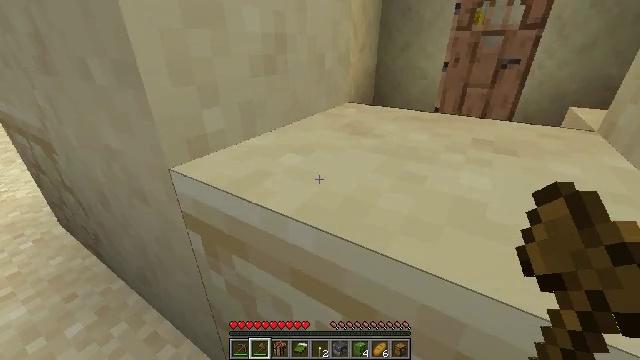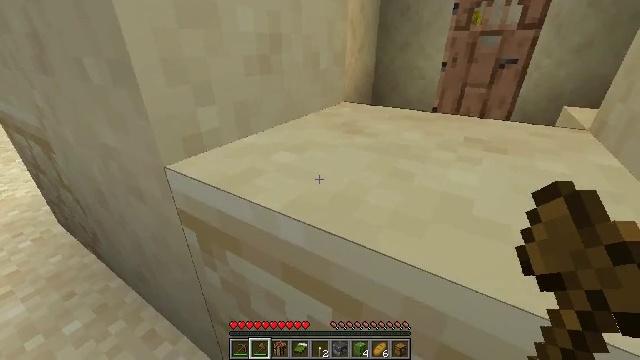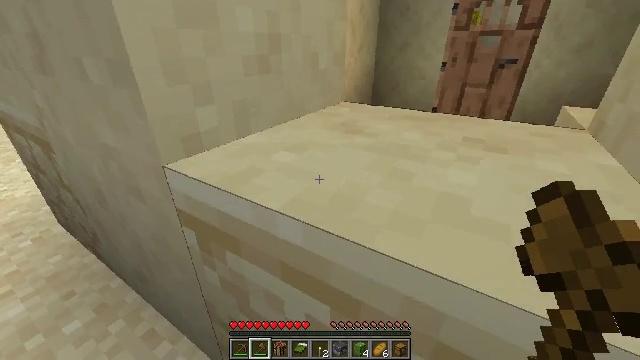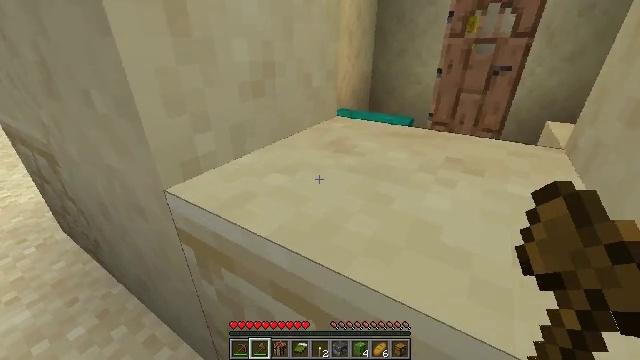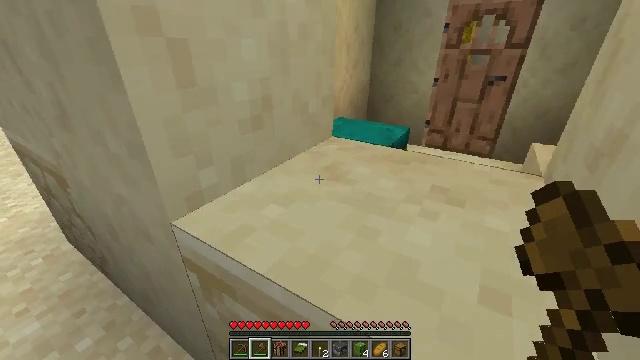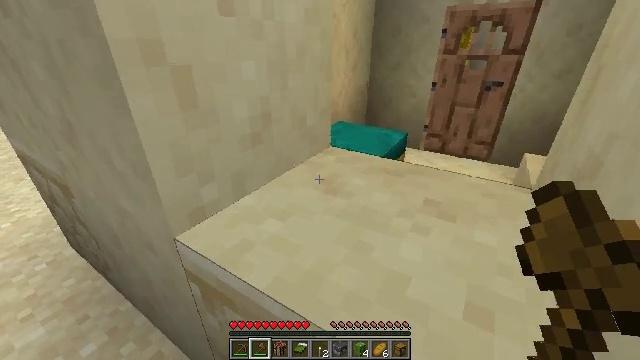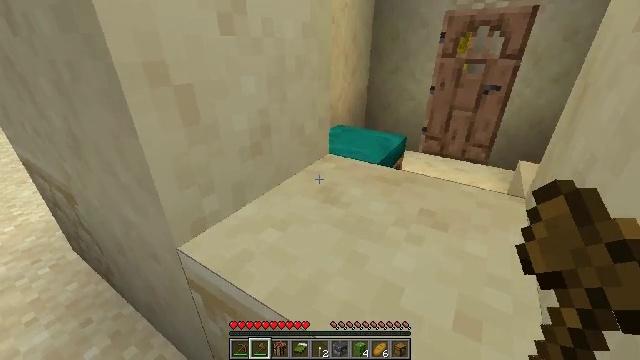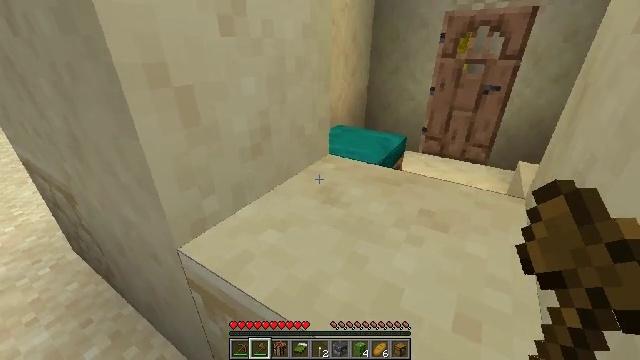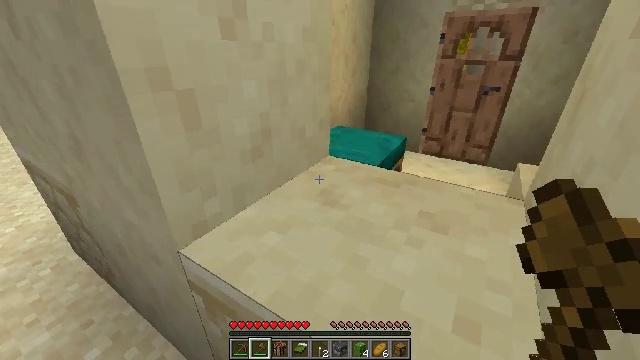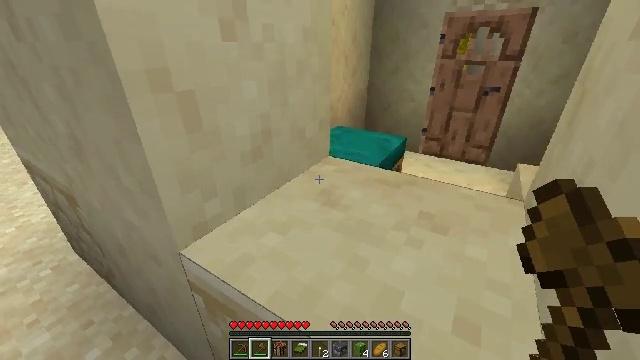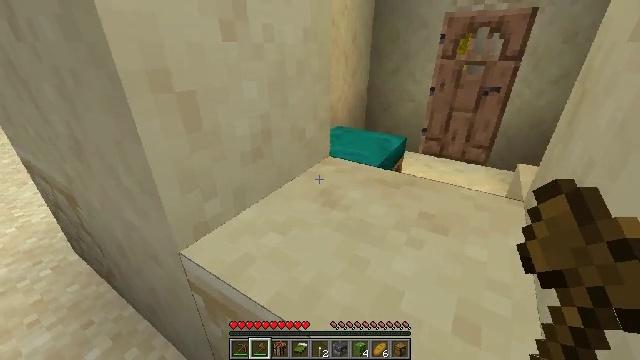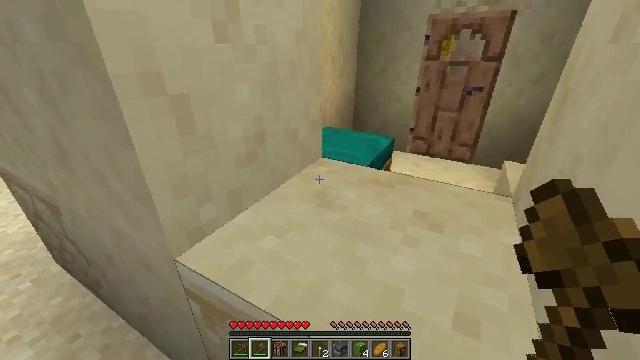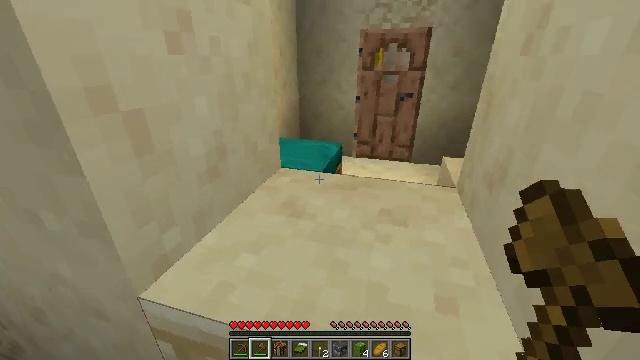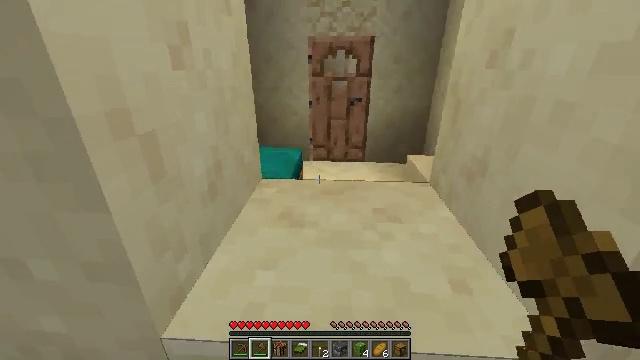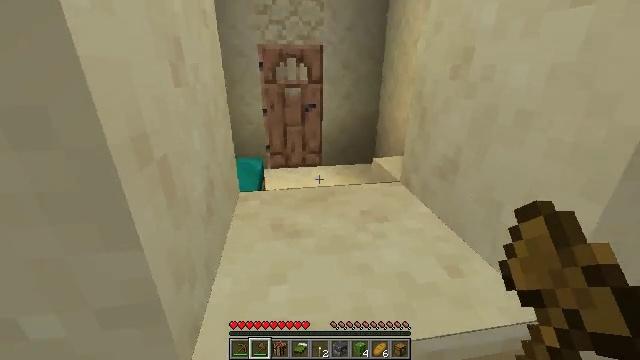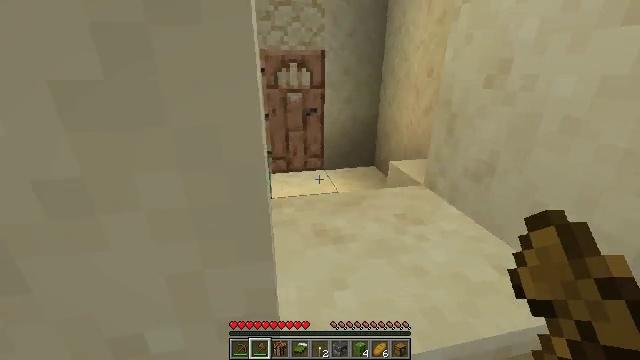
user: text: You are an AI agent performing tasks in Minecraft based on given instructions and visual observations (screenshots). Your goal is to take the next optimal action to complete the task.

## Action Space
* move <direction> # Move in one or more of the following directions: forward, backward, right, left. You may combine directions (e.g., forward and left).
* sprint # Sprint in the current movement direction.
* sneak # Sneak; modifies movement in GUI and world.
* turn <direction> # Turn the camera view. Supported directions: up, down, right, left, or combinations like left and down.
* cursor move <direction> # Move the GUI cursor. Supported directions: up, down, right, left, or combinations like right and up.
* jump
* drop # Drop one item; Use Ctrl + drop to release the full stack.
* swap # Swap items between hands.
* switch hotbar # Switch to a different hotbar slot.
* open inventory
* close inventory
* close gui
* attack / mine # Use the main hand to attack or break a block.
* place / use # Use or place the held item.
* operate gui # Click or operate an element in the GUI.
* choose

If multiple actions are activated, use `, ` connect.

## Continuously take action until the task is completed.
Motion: motion action
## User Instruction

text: Mine a hay block from the field.
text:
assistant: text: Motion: move forward and move right, sneak
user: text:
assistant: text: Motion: move forward and move right
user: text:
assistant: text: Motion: move forward and move right
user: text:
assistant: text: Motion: no_op
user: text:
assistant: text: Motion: no_op
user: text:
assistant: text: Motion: no_op
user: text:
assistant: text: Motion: no_op
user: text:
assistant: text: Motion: no_op
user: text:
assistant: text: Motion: no_op
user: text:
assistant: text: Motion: no_op
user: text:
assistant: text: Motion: move left, turn right
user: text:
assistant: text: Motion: move left, turn right and up
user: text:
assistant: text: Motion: move left, turn right and up
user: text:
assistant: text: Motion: move left, turn right and up
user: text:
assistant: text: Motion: move left, turn right
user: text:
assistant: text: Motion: move left
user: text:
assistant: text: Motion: move left
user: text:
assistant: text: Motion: move left
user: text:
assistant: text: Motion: move left
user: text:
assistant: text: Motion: move left
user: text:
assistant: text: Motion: move left
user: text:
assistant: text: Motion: move left
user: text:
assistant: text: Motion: move left, turn left and up
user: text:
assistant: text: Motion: move forward and move left, turn left and up
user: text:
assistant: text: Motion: move forward and move left
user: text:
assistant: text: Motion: move forward and move left, turn right and up
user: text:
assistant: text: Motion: move forward and move left, turn right and up
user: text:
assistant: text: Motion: move forward and move left, turn right and up
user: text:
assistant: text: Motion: move forward and move left, turn up
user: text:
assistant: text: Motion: move forward and move left, turn left